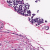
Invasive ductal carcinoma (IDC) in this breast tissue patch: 0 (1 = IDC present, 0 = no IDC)